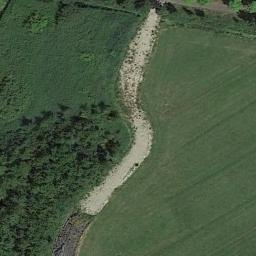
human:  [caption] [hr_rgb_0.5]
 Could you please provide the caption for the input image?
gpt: There is a road and some trees next to the meadow .

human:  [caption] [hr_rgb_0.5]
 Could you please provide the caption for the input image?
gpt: This meadow has dense grasses and a grove of trees and a road goes through the meadow .

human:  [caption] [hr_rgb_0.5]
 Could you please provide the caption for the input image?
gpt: The entire image is dominated by grass .

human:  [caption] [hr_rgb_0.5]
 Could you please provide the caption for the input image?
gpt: Some trees are on the meadow .

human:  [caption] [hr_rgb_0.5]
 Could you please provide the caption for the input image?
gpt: There are some green trees and a road beside the meadow .